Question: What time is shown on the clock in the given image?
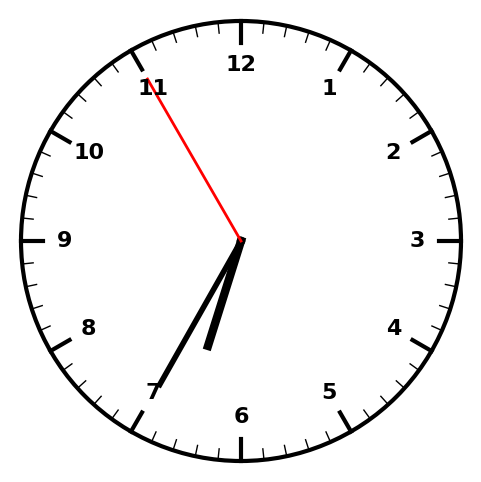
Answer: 06:34:55